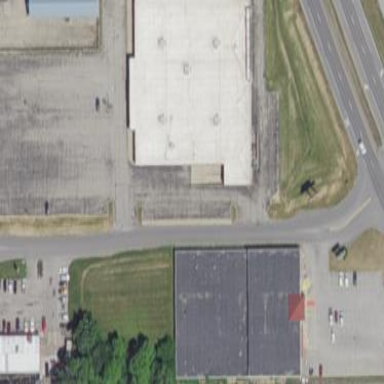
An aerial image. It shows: Industrial building.